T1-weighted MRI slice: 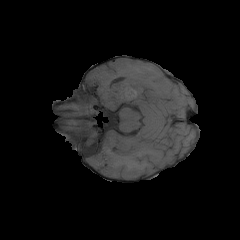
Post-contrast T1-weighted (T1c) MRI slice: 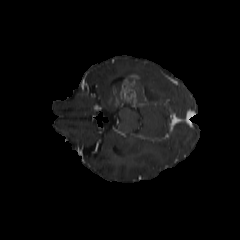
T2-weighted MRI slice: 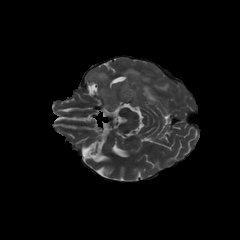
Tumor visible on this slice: yes